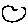
Label: circle